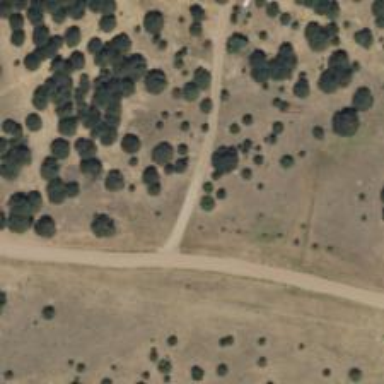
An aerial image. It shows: Driveway leading to service road.